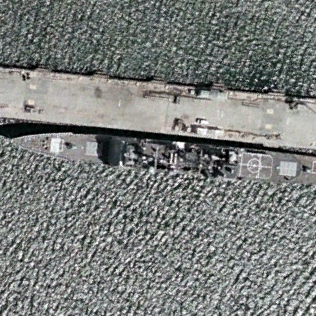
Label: cruiser